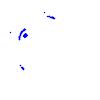
Particle: kaon